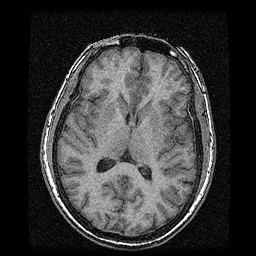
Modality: T1w
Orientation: axial
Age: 21
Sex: male
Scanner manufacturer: ge
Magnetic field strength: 15000 T
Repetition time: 9.1 s
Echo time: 1.94 s